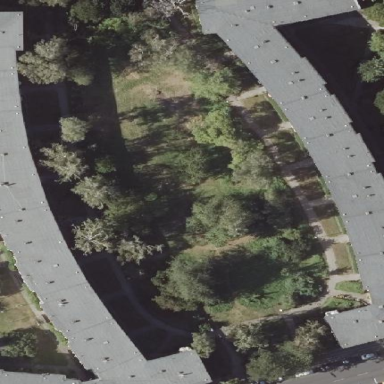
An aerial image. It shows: Lovely park for leisure and relaxation.